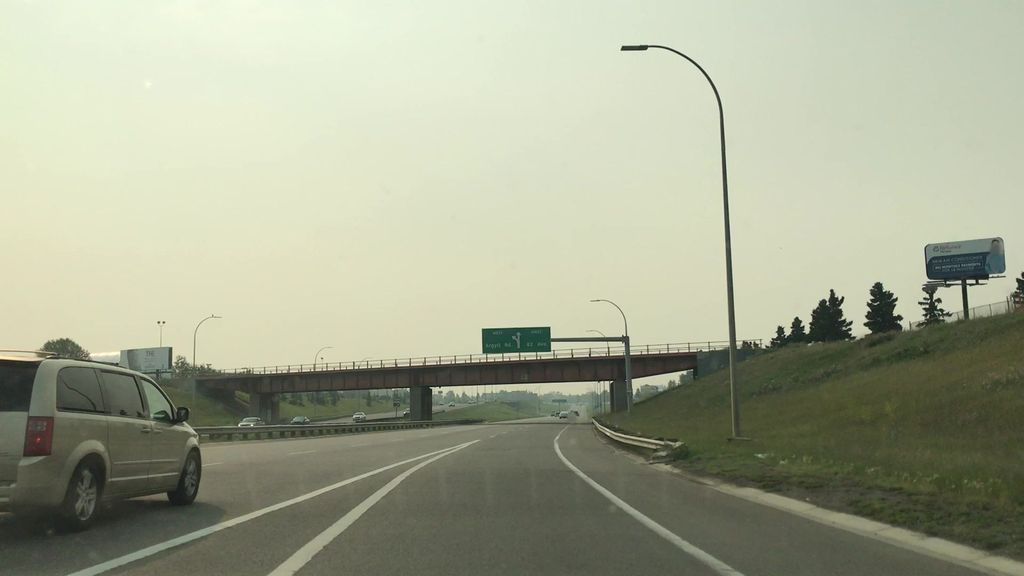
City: edmonton